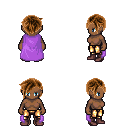
a pixel art fantasy rpg character, female body template, human, dark skin, lavender cape, gold greaves, brown pixie cut hairstyle, maroon shoes, four views (front, back, left, right), 2x2 character sprite sheet, small pixel art, hard edges, no anti-aliasing